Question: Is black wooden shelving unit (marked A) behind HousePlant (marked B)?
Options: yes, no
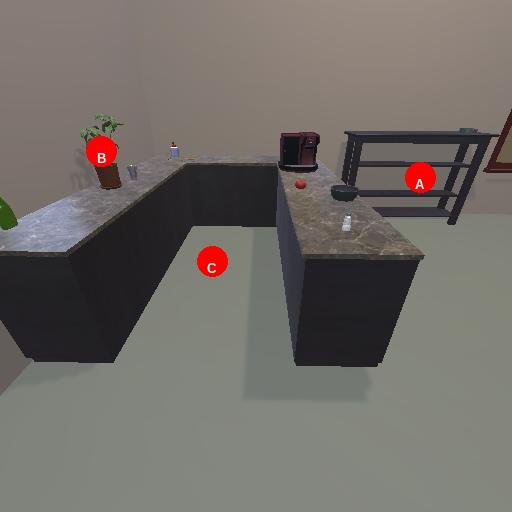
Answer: yes